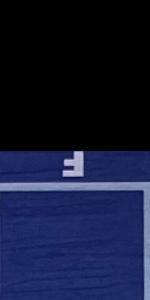
Label: Empty